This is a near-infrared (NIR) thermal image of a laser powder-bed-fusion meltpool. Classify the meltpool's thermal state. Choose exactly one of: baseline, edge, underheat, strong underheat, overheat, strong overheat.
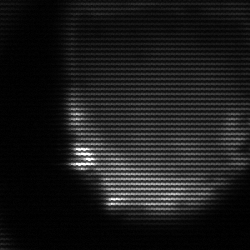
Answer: edge